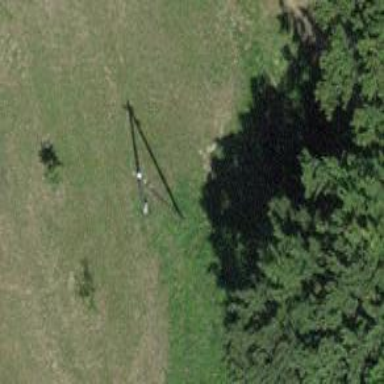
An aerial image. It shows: Minor power line.